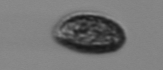
Label: Pseudochattonella_farcimen